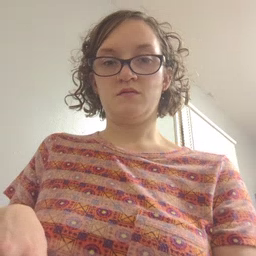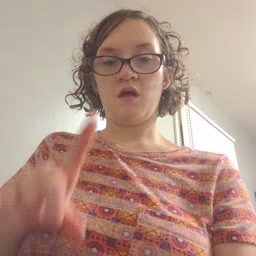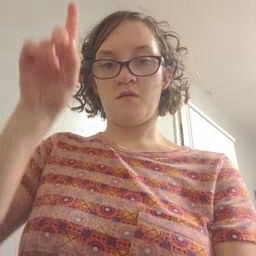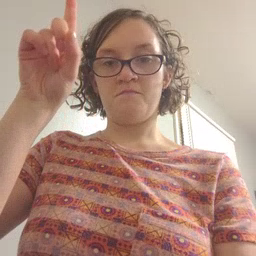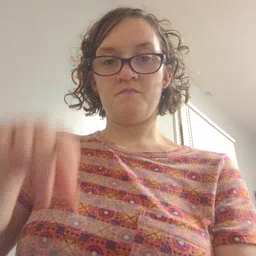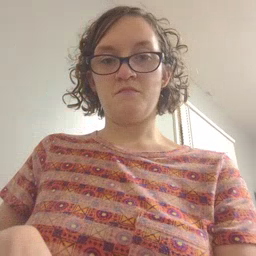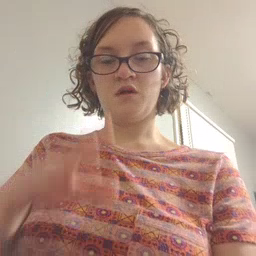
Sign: up